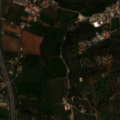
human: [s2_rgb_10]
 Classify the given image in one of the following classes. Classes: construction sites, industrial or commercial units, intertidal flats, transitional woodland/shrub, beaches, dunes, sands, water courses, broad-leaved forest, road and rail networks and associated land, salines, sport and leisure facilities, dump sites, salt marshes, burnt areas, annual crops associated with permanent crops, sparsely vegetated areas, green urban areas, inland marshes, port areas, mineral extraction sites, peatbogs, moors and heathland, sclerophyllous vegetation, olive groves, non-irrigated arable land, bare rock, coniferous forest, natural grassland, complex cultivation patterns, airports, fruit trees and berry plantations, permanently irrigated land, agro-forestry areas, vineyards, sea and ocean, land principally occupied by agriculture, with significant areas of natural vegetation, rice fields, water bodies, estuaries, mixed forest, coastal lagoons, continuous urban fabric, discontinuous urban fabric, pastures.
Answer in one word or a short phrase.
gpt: discontinuous urban fabric, vineyards, annual crops associated with permanent crops, complex cultivation patterns